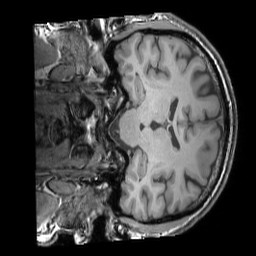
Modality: T1w
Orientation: coronal
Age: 52
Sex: male
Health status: ill
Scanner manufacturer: siemens
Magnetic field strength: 3 T
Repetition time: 1.75 s
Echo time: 0.00418 s